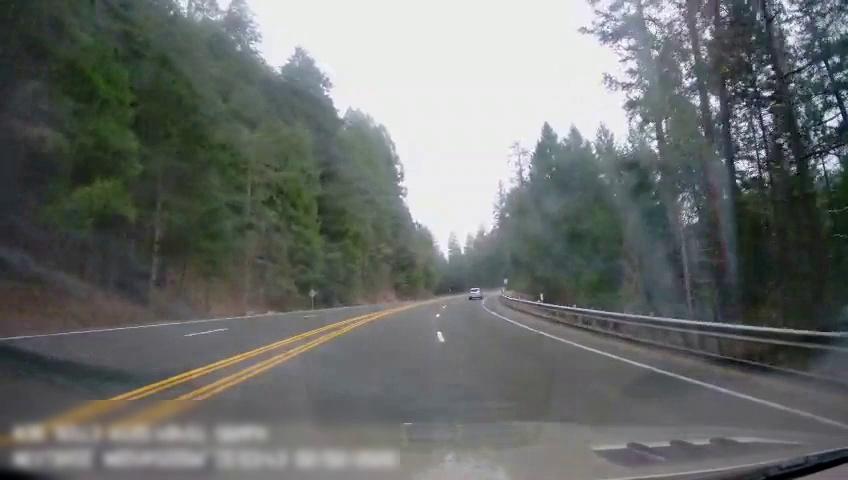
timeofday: Day
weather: Cloudy
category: Drivable Space
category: Vehicles | Car
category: Lanes | Alternate Lane
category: Lanes | Alternate Lane
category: Lanes | Alternate Lane
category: Lanes | Current Lane
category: Lanes | Current Lane
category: Lanes | Alternate Lane